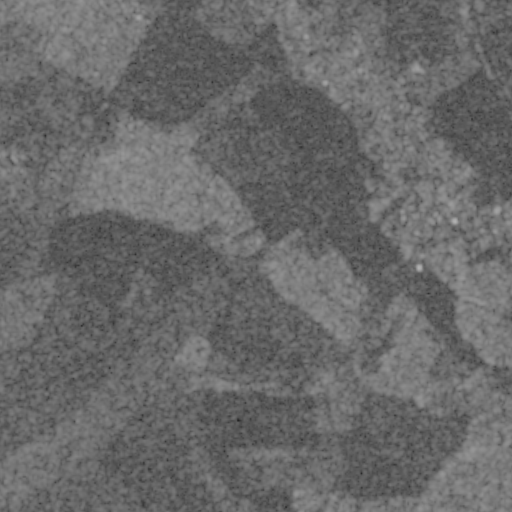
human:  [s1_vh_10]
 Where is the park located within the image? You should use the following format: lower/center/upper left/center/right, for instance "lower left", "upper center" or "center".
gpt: The park is located in the upper right of the image.
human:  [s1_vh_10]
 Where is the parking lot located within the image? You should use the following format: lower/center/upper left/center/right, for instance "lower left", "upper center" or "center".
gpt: The parking lot is located in the center right of the image.
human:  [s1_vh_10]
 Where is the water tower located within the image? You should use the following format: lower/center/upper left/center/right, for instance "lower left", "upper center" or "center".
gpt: The water tower is located in the upper right of the image.
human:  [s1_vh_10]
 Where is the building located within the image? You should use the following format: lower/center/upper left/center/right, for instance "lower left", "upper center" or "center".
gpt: There is no building in the image.

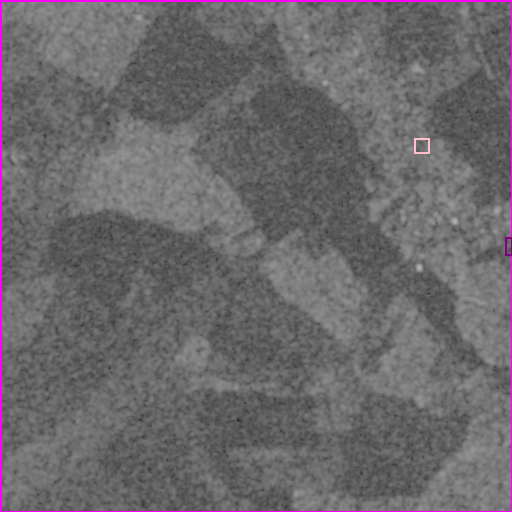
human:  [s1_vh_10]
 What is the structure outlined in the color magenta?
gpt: The structure outlined in magenta is a crop field.
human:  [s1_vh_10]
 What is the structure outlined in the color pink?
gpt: The structure outlined in pink is a park.
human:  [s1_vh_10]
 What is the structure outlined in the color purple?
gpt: The structure outlined in purple is a parking lot.
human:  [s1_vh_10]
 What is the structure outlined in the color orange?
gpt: There is no orange outline.